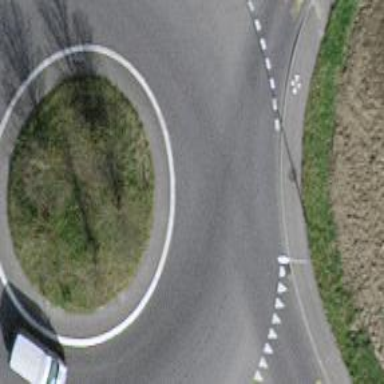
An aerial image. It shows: Secondary road with asphalt surface leading to roundabout junction.